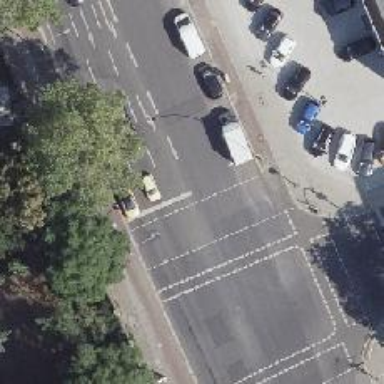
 oriented parallel. Both sidewalks and cycle track are present along the road."